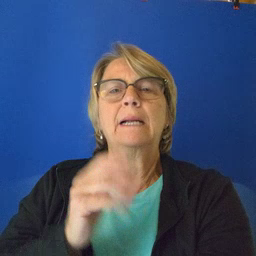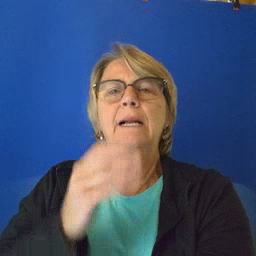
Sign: drink